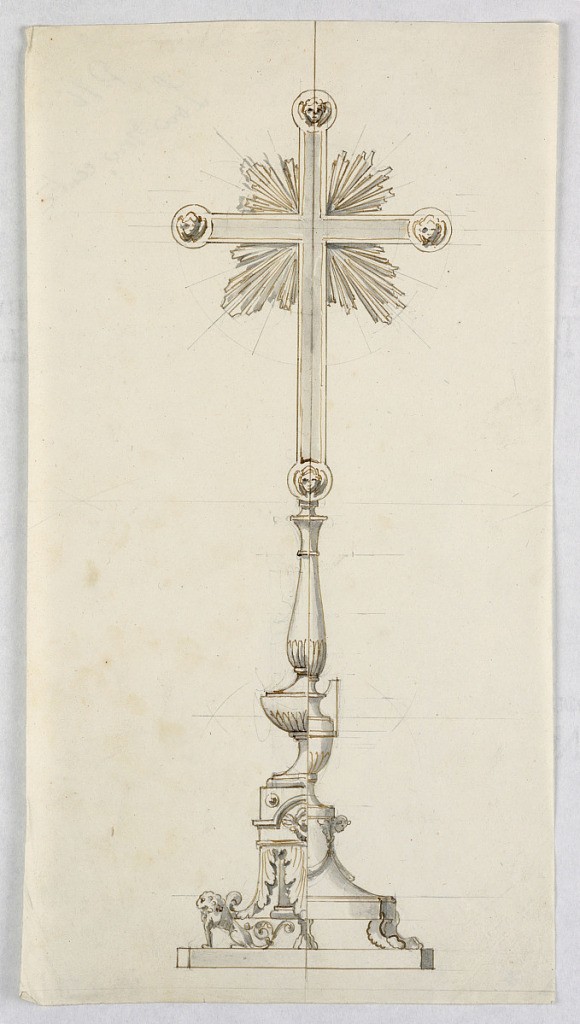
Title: Design for a Cross with Alternative Suggestions
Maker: Pietro Belli, Italian, 1780–1828
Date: early 19th century
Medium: Pen and ink, brush and black wash on paper
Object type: Drawing
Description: Vertical rectangle. A cross pommée with rays in the corners, and cherubim at the ends of the limbs, stands on a baluster which is supported by a vase on a pedestal. The alternative suggestions refer to the shaft and foot. The pedestal is supported by a lion with a rinceau tail at left, and by lion feet at right.